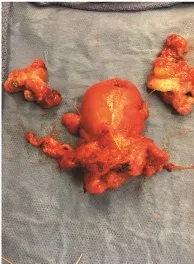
(E) Radical hysterectomy and bilateral salpingo-oophorectomy following failed curative chemo-radiation (8,500 cGy total to point A) followed by two cycles of intratumoral vaccinations and imiquimod. No residual squamous cell carcinoma on pathological evaluation and negative HPV-HR testing of the cervix. Vaginal cuff ThinPrep. 6 weeks post-operatively was negative for dysplasia/malignancy and HPV-HR DNA.
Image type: medical_photograph (other_medical_photograph)